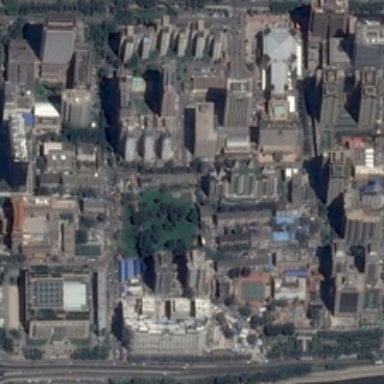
Tall buildings are surrounded by dark green trees .